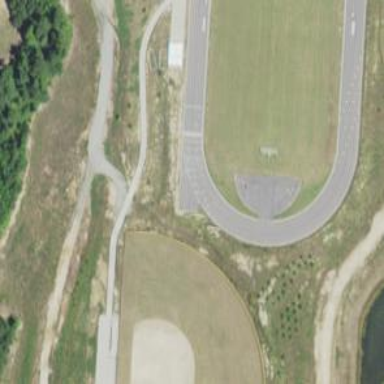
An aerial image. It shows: Track located within leisure land area.